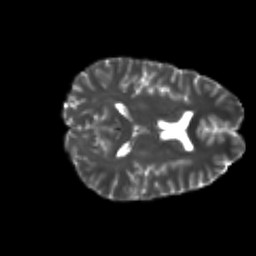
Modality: T2w
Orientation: axial
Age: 24
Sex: male
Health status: healthy
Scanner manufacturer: philips
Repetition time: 7.39 s
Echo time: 0.08599 s